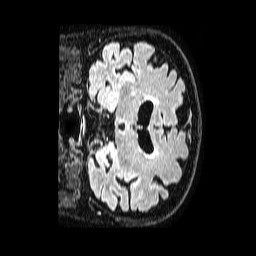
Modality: FLAIR
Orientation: coronal
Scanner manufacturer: philips
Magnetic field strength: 1.5 T
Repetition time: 4.8 s
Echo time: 0.3 s